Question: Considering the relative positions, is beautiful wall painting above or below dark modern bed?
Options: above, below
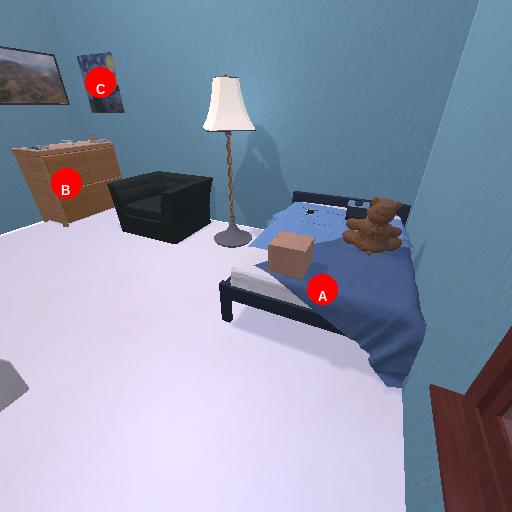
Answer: above